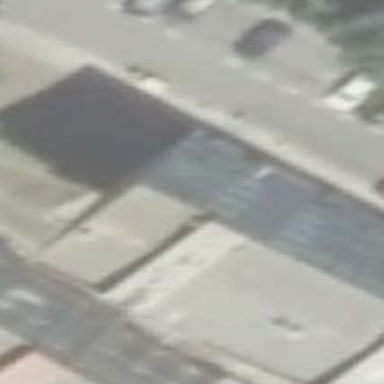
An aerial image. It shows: Part of building is shown in the image.